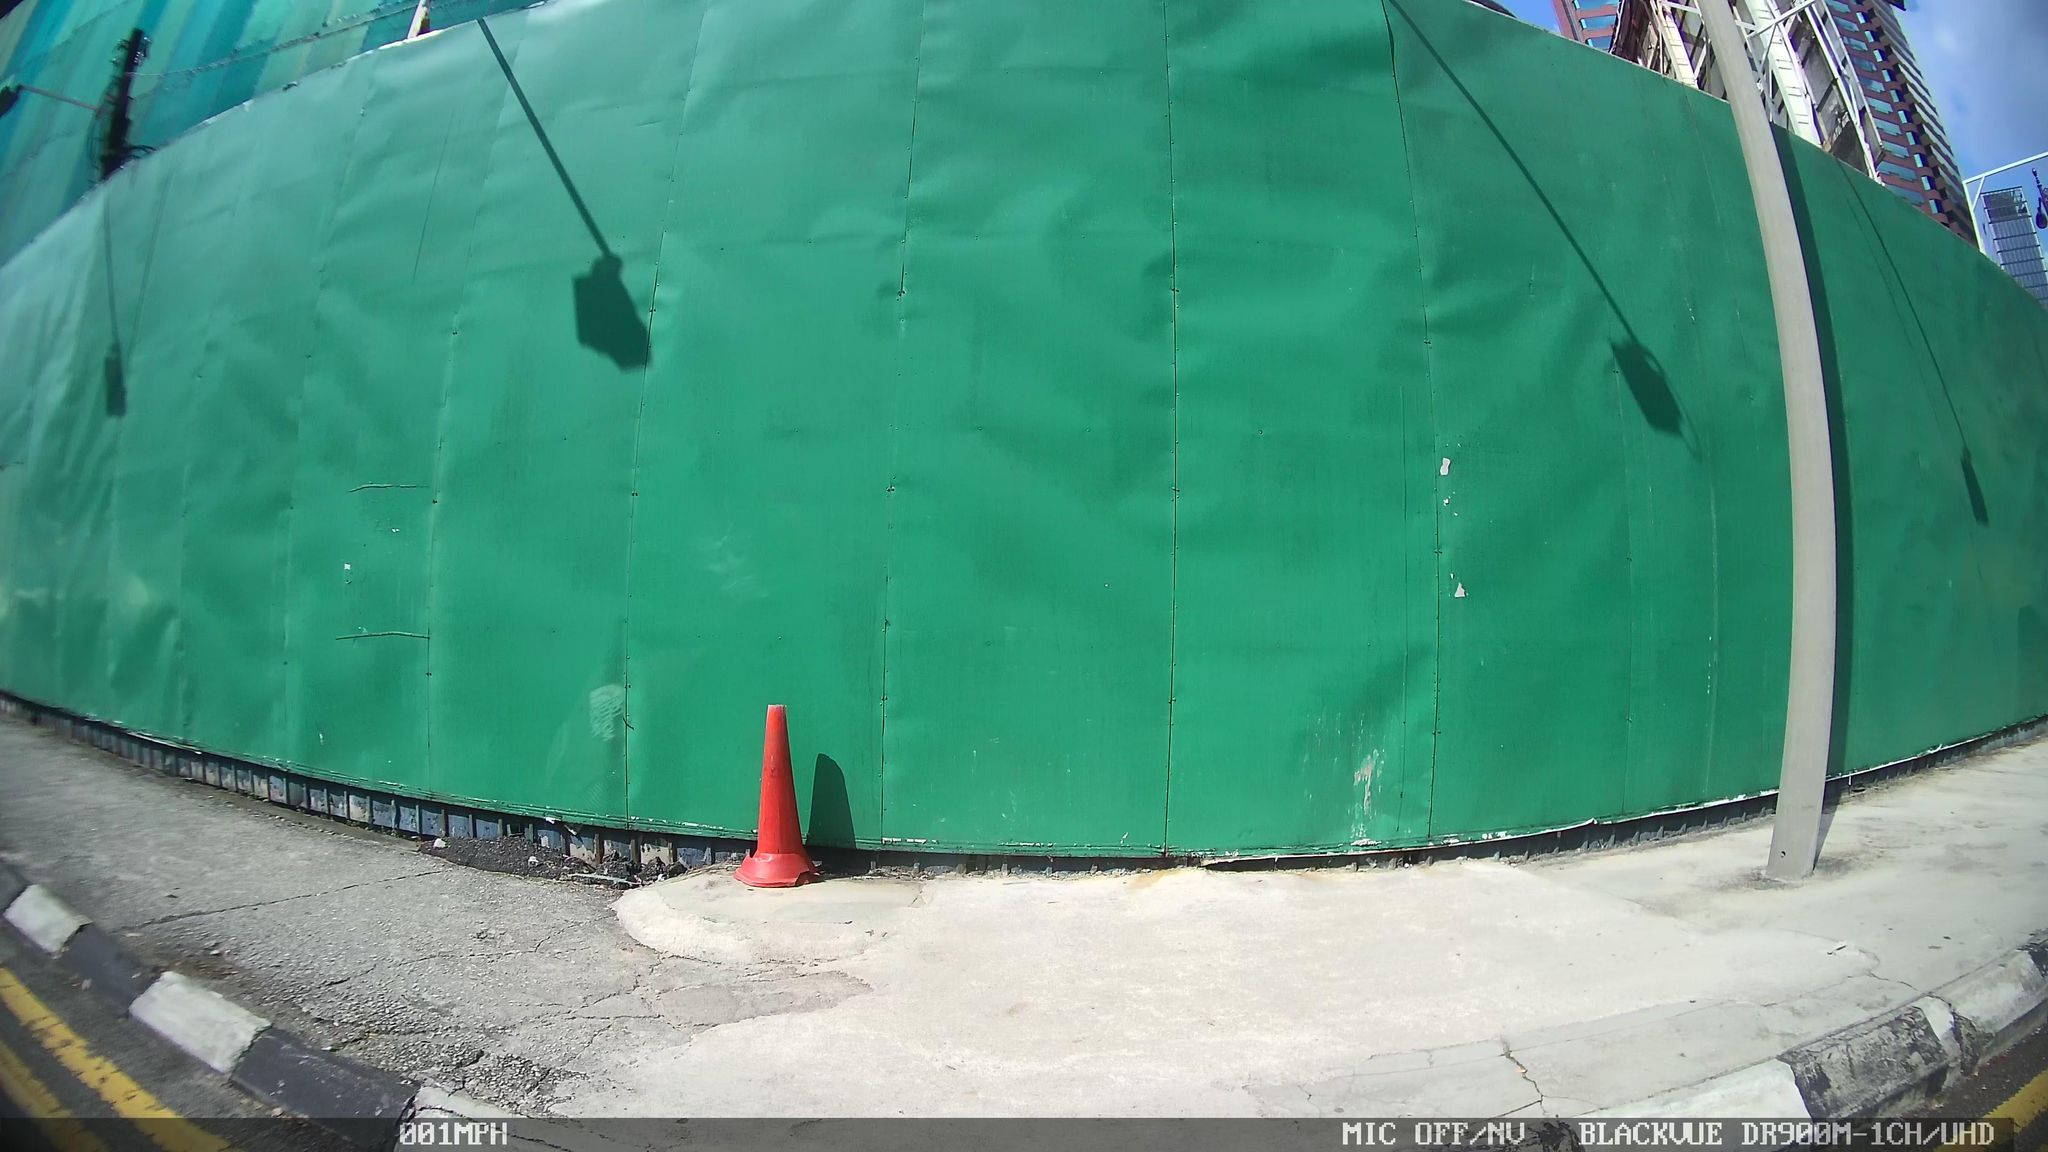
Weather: snowy
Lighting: day
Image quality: good
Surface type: driving surface
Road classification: track, steps
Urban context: urban centre
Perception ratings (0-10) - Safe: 0.84, Lively: 1.71, Beautiful: 2.04, Boring: 4.65, Depressing: 5.18, Wealthy: 3.98